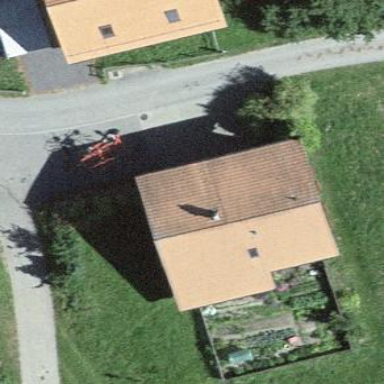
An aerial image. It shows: Residential building.